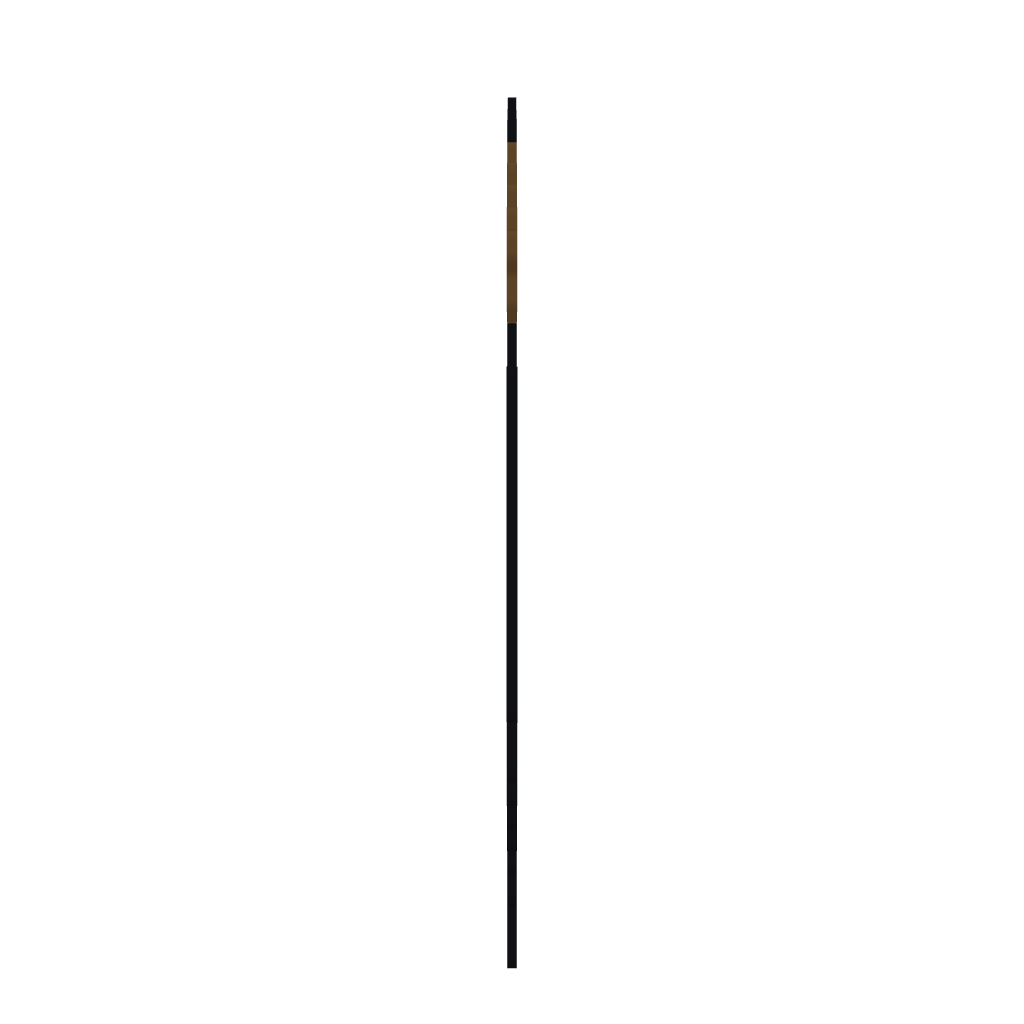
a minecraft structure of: The Legend of Zelda  Link